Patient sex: F
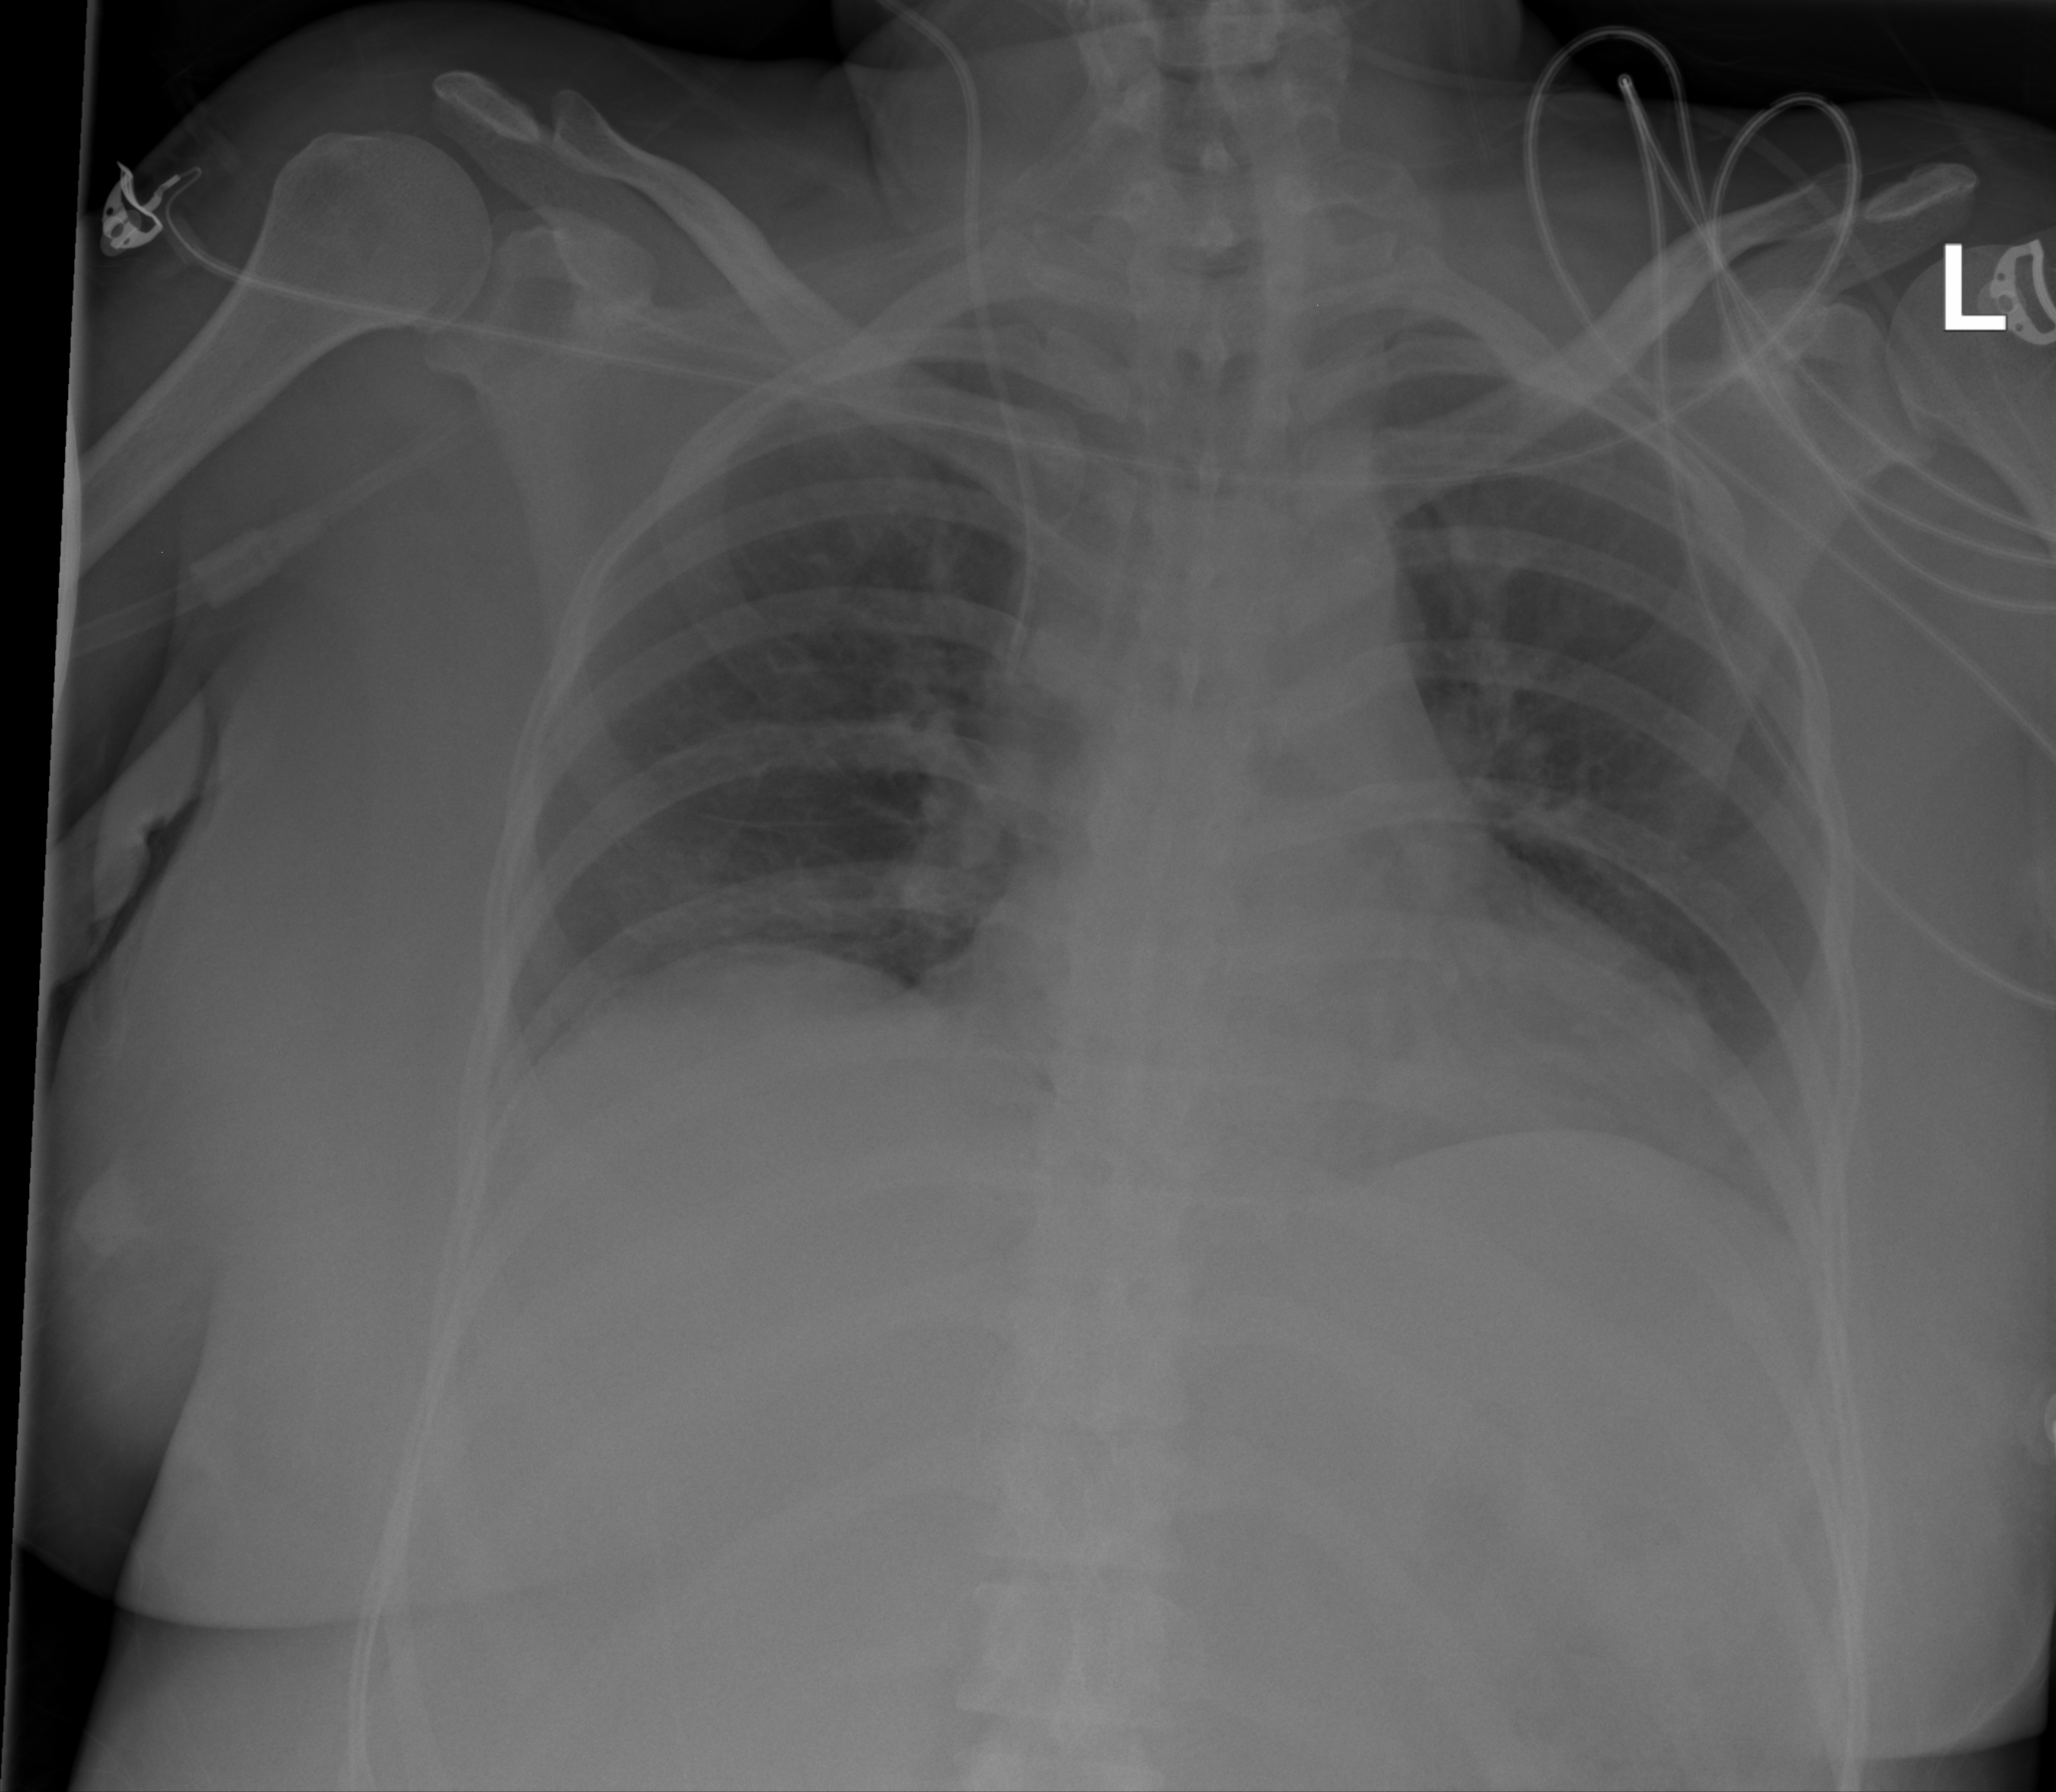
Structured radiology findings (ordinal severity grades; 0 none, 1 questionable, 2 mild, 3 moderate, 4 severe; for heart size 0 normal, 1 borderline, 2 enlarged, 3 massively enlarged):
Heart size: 1
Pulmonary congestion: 0
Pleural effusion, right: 0
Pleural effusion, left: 0
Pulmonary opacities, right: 0
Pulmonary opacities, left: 0
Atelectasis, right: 2
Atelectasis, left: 0